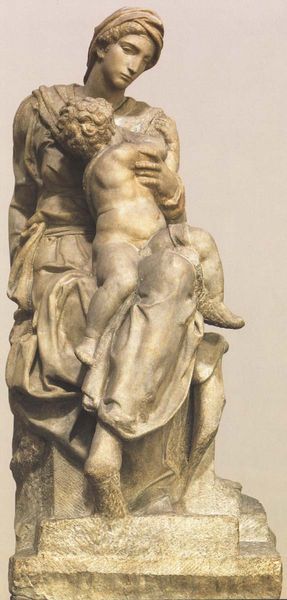
Titel: Altar der Medici-Kapelle, Madonna mit Kind
Künstler: Michelangelo
Standort: Florenz, S. Lorenzo (EU - I - Toskana)
Schlagwörter: mann, nackt, umhang, braun, frau, marmor, mund, nase, blick, tuch, augen, falten, gesicht, sockel, stein, figur, gewand, kind, mutter, kinn, locken, traurig, skulptur, statue, füße, baby, drehen, kopftuch, ernst, stufen, plastik, schoß, jesus, pieta, maria, madonna, säugling, füßr